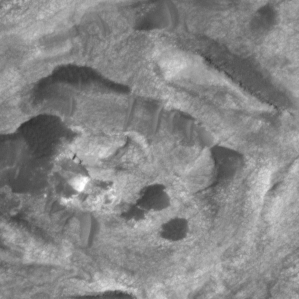
Label: non_frost